Interaction volume radius: 10 \u00c5
Interaction volume height: 15 \u00c5
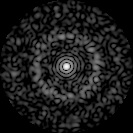
Disorder parameter: 0.8239